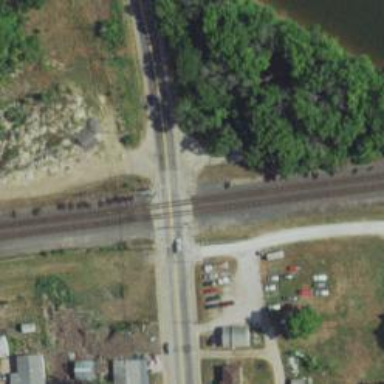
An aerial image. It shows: Level crossing along the railway.